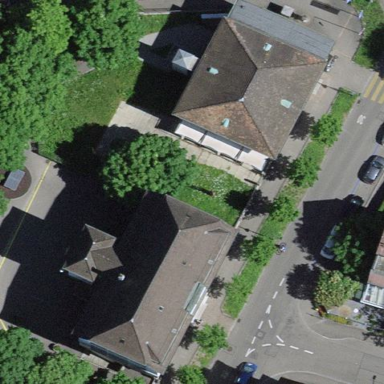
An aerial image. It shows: Museum housed in building.